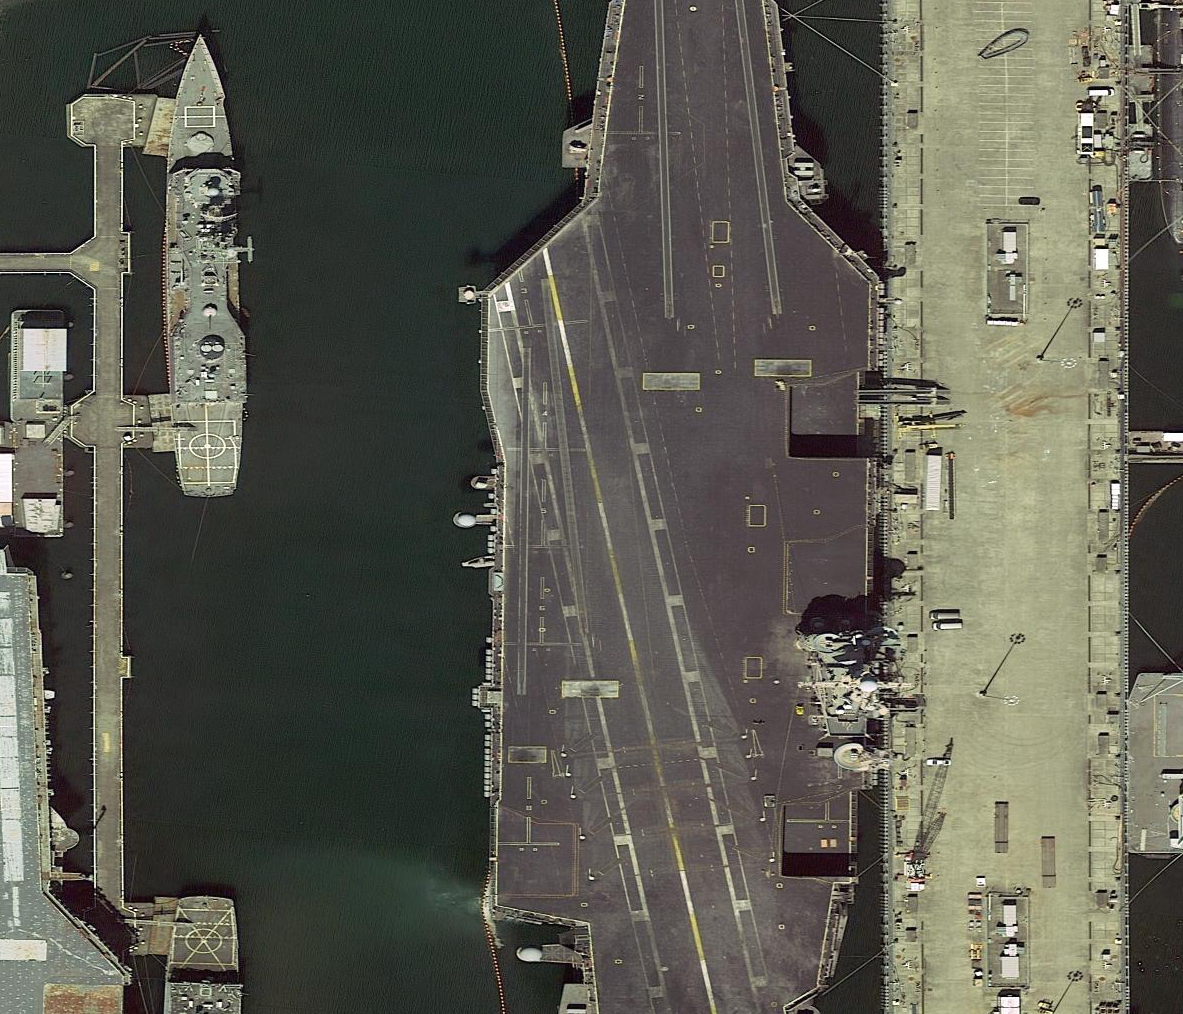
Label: aircraft_carrier